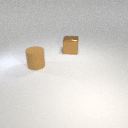
large brown metal cube behind large brown rubber cylinder